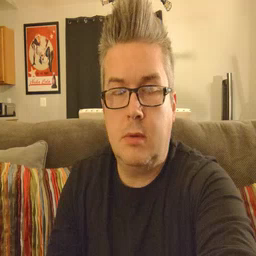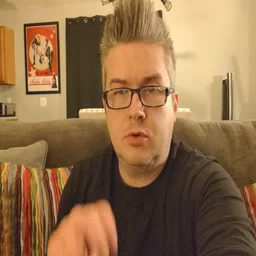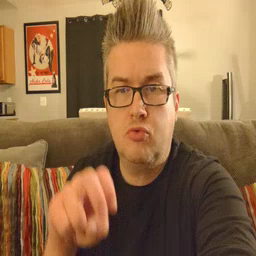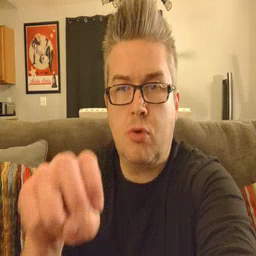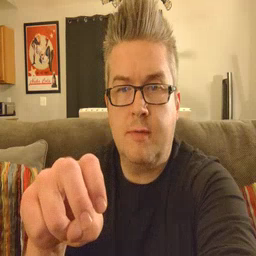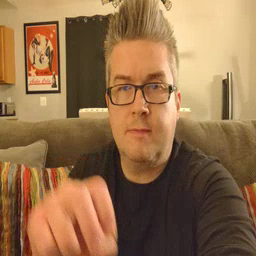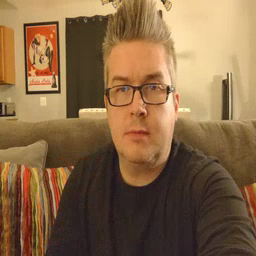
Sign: ride